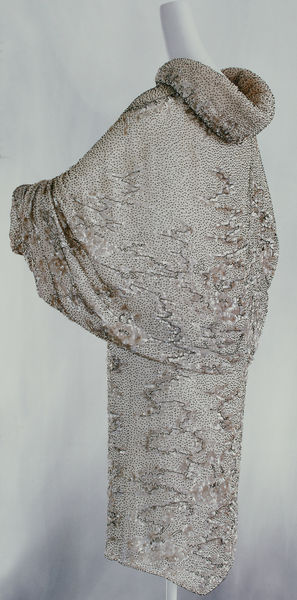
Titel: Abendmantel
Standort: Kyoto (Japan)
Institution: Kyoto Costume Institute
Schlagwörter: flügel, umhang, grau, kleid, mode, rock, jacke, falten, kragen, silber, ärmel, hals, kostüm, mantel, robe, abendkleid, foto, fotografie, photographie, seite, gewirkt, puppe, photo, farbfoto, stange, aufnahme, kyoto, photographi